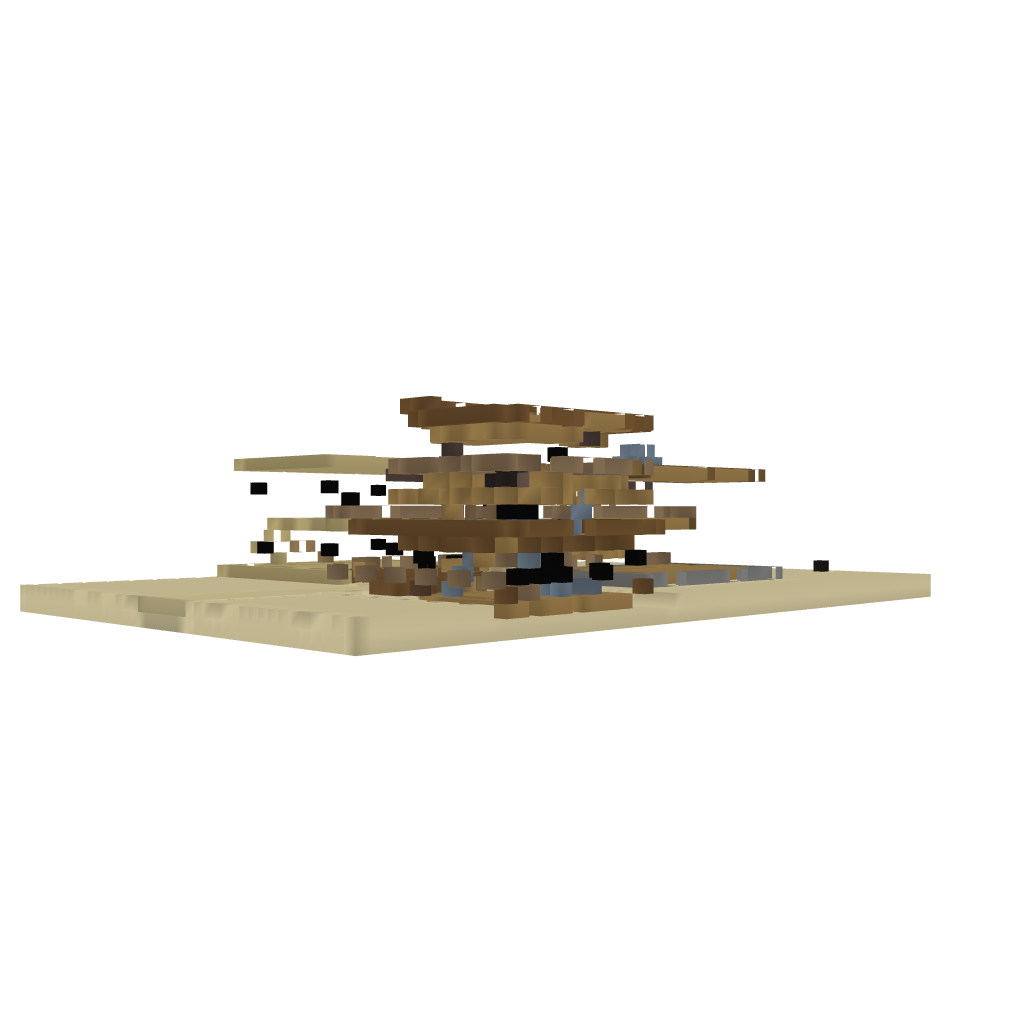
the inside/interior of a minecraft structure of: Far west Town